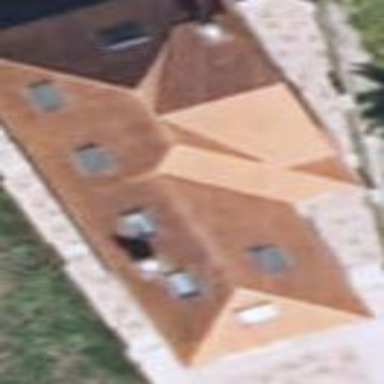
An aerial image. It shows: Simple and straightforward house.